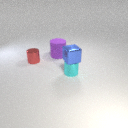
small blue metal cube above small cyan metal cylinder